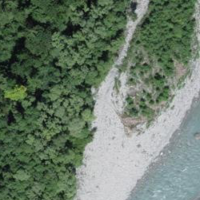
EUNIS habitat code: 47
Species observed at this site:
Rubus caesius